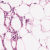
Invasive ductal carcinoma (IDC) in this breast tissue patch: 0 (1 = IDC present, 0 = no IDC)